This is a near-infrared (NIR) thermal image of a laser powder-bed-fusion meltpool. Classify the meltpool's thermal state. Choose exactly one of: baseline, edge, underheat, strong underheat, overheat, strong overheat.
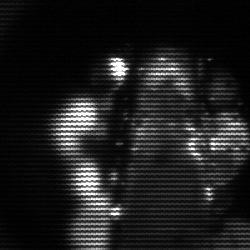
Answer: baseline